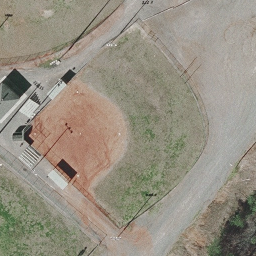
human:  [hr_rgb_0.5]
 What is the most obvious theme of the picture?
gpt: baseball diamond